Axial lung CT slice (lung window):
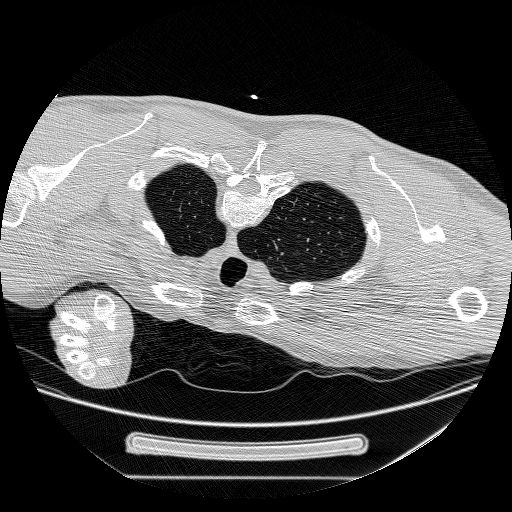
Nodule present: no